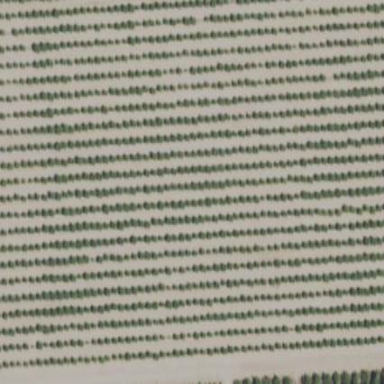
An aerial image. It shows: Orchard filled with almond trees.